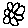
Label: flower